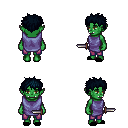
a pixel art fantasy rpg character, female body template, orc, green skin, chain tabard jacket, magenta pants, raven bedhead hairstyle, black slippers, dagger, four views (front, back, left, right), 2x2 character sprite sheet, small pixel art, hard edges, no anti-aliasing